Question: I have a trouble with PySide/PyDev/Eclipse
I typed this code:
'''
import sys
from PySide.QtWebKit import *
from PySide.QtCore import *
from PySide.QtGui import *
app=QApplication(sys.argv)
web=QWebView()
web.load(QUrl('http://google.com'))
web.show()
'''

Eclipse shows red crosses on the side, and says QApplication and QWebView and so on, are 'undefined varibales.' The problem is that program compiles without errors and gives me right result.
I checked PYTHONPATH and it shows PySide folder over there.
Don't know what to do, obviously I can write programs with this issue, but it's just annoying =)
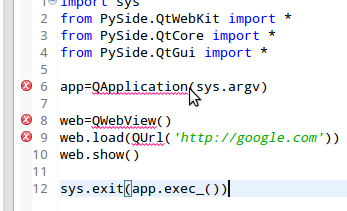
Answer: Adding PySide to your <URL> should solve that problem.